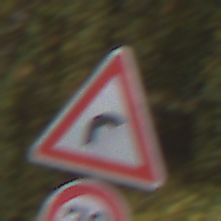
Verkehrszeichen: KurveRechts
Zusatzzeichen unten: Geschwindigkeit70
Umgebung: Outdoor, Nature
Tageszeit: MorningAfternoon
Wetter: Overcast
Licht: Natural
Jahreszeit: Autumn
Kontrast: LowContrast